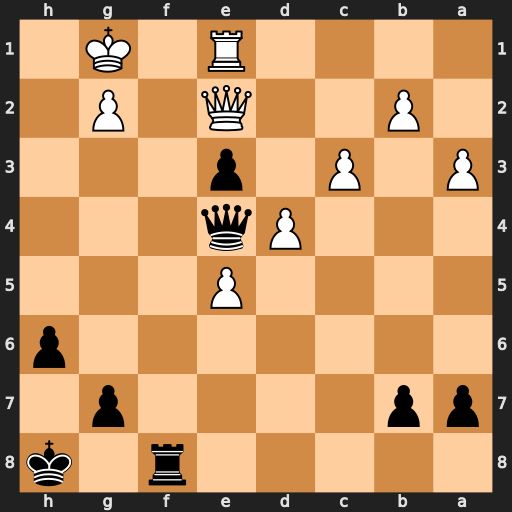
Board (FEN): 5r1k/pp4p1/7p/4P3/3Pq3/P1P1p3/1P2Q1P1/4R1K1
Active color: b
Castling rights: -
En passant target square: -
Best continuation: Rf2 Qxf2 exf2+